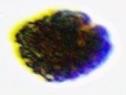
Label: Akashiwo